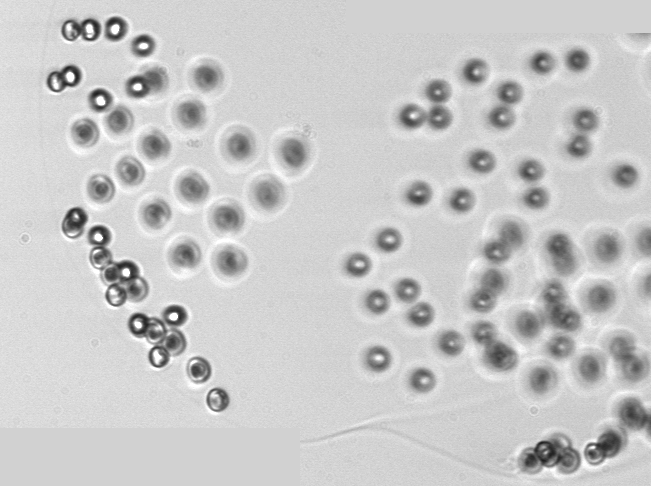
Label: Phaeocystis